Question: I am trying to setup something that looks like this with the arrow that is centered vertically:

CSS:
'''
#arrowdiv {
width:282px;
height:61px;
background-image:url('http://i.imgur.com/RV80I.png');
margin: 0 auto;
}
#optin {
height:110px;
width:960px;
background-color:#FFFFBF;
border:1px solid black;
-moz-border-radius: 15px;
border-radius: 15px;
-moz-box-shadow: 3px 3px 4px #000;
-webkit-box-shadow: 3px 3px 4px #000;
box-shadow: 3px 3px 4px #000;
/* For IE 8 */
-ms-filter: "progid:DXImageTransform.Microsoft.Shadow(Strength=4, Direction=135, Color='#000000')";
/* For IE 5.5 - 7 */
filter: progid:DXImageTransform.Microsoft.Shadow(Strength=4, Direction=135, Color='#000000');
margin: 0 auto;
}
#leftdiv {
width:340px;
height:108px;
}
'''
HTML:
'''
<div id="optin">
<div id="leftdiv">
<div id="arrowdiv"></div>
</div>
</div>
'''
<URL>
Right now, it is only centered horizontally, as you can see in my jsFiddle.
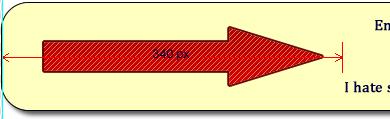
Answer: Use the 'background-' settings:
'''
#arrowdiv {
width:282px;
height:61px;
background-image:url(http://i.imgur.com/RV80I.png);
background-position: 0 50%;
background-repeat: no-repeat;
height: 100%;
margin: 0 auto;
}
'''
<URL>